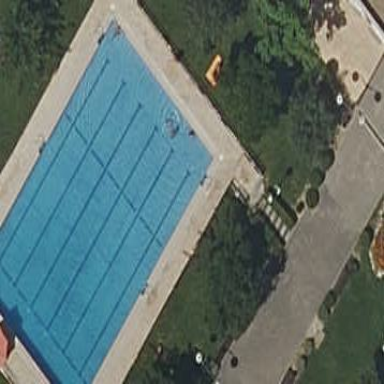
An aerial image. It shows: Swimming pool located in leisure land.